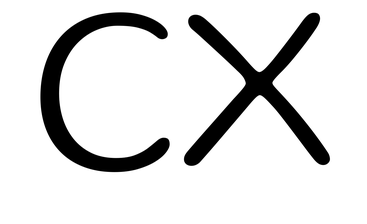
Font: Gluten_ExtraLight